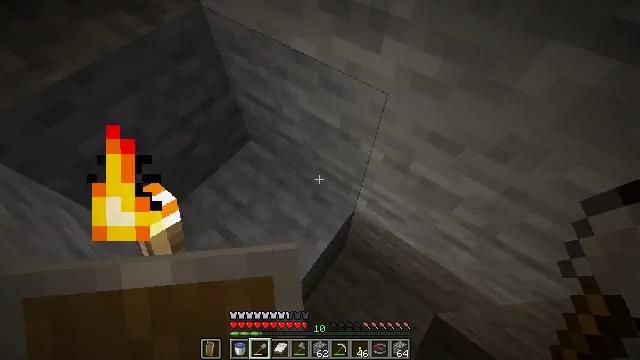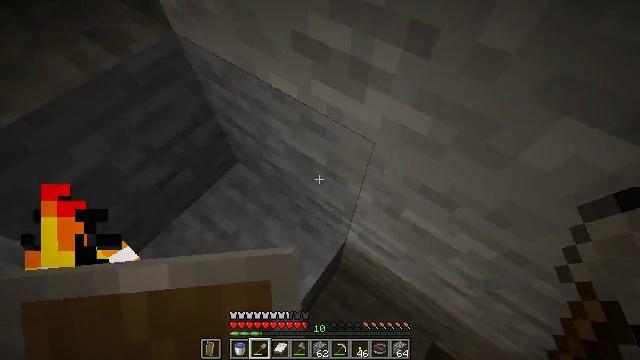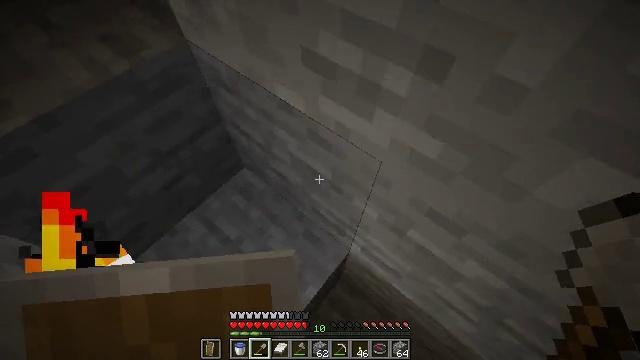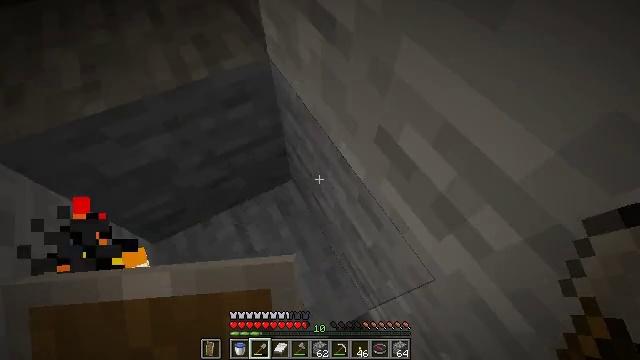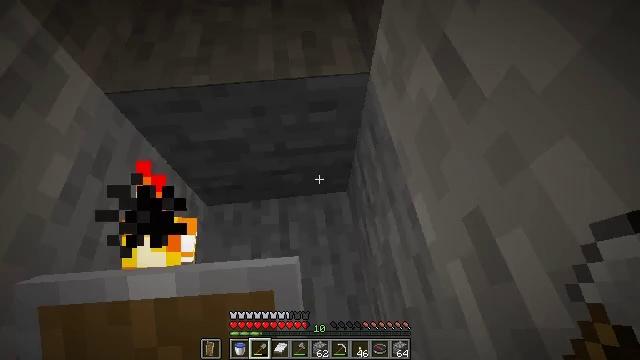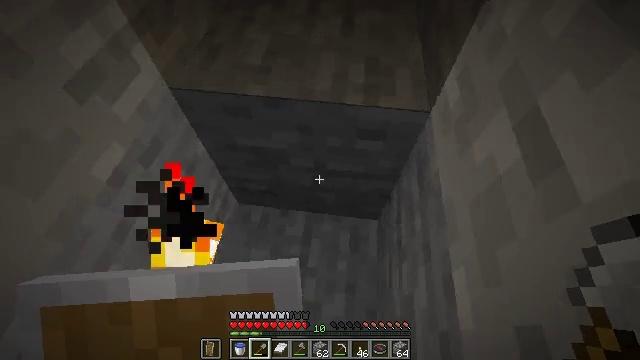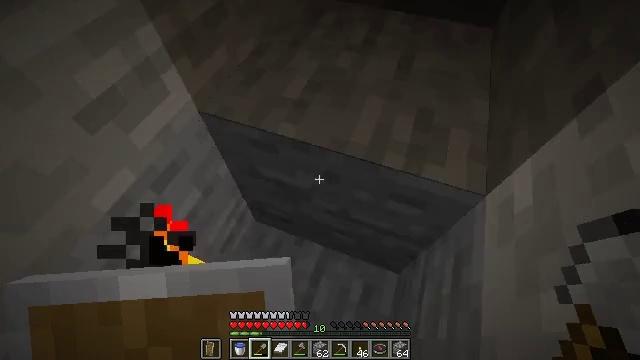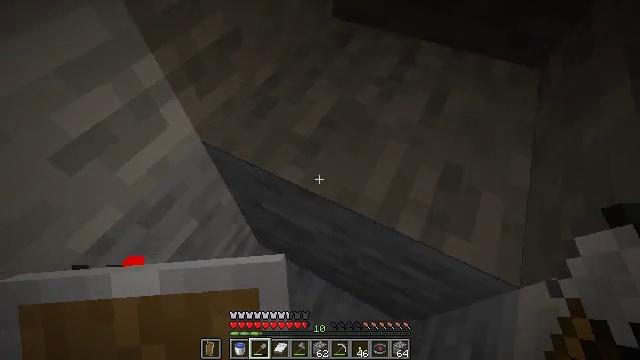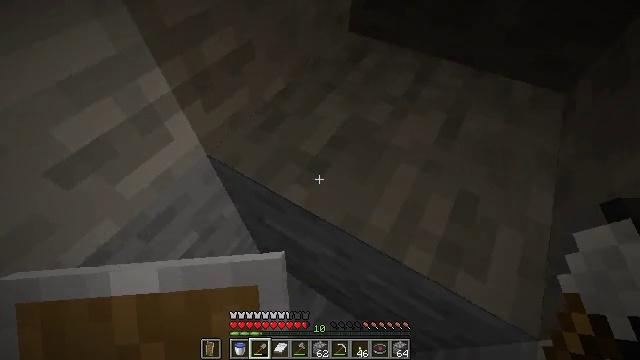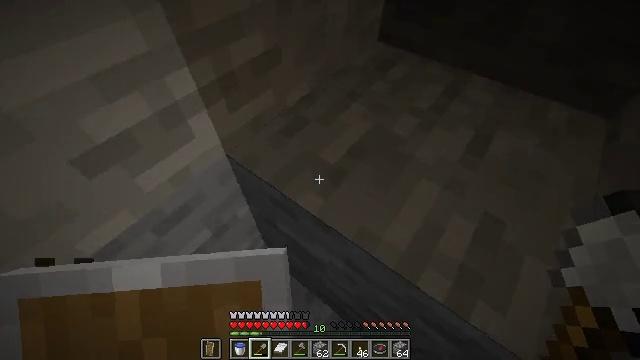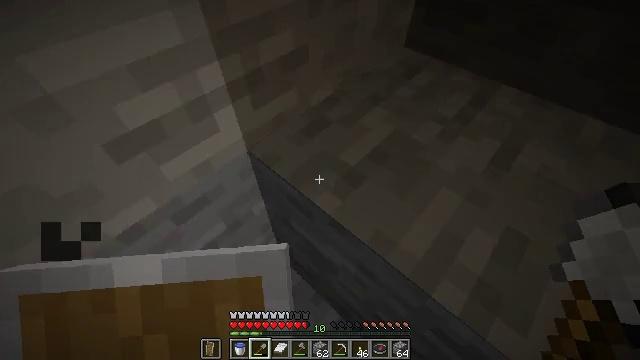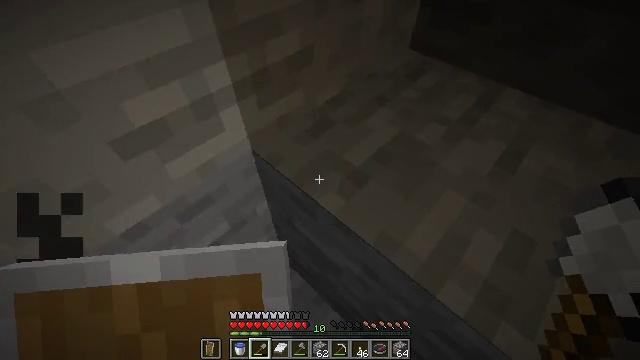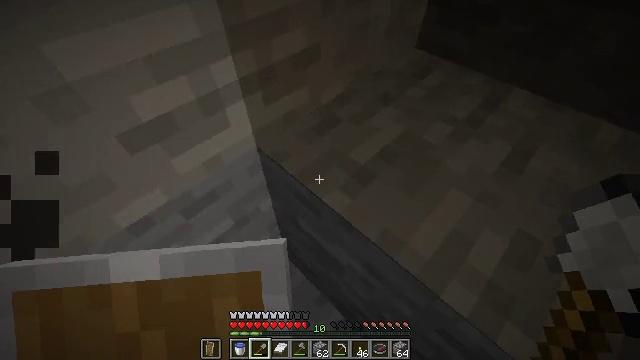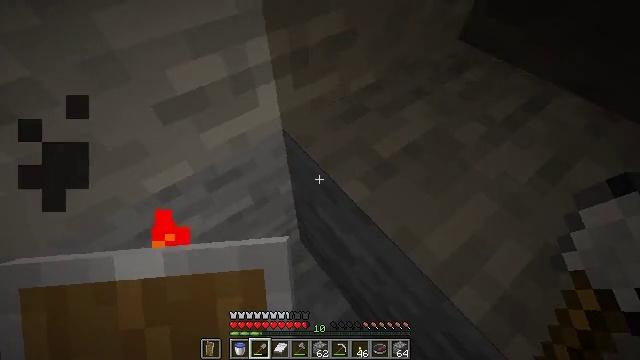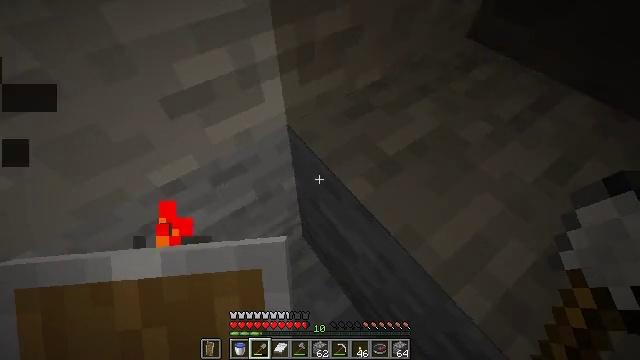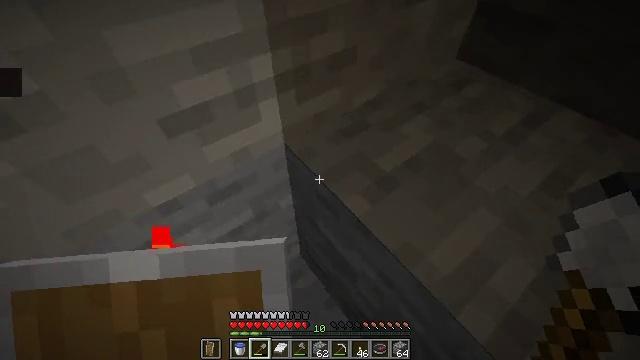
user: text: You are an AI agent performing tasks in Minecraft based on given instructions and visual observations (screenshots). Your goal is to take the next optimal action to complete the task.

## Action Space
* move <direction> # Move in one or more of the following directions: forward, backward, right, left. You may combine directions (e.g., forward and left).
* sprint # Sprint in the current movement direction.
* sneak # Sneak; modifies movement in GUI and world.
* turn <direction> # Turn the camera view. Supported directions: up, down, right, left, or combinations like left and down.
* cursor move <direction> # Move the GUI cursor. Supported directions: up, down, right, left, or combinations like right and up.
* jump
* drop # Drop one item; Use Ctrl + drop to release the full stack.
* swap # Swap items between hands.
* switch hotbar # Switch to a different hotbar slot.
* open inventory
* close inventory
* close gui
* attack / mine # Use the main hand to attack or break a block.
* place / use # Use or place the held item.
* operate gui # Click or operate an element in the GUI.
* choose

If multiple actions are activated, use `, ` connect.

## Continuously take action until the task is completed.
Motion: motion action
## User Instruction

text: Take down the wall torch for reuse.
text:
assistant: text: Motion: no_op
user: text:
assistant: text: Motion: move forward, turn left
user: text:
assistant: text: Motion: move forward, turn left
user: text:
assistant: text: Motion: move forward, turn left
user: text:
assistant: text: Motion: move forward, turn left and up
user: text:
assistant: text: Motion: move forward, turn left
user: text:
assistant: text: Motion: turn left and up
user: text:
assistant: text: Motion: turn left and up
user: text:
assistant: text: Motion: turn left and up
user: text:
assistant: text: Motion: turn left
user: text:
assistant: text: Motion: no_op
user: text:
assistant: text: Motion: turn left
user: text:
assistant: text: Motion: turn left and down
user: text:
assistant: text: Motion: turn left
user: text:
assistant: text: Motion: turn right and up
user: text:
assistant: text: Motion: turn left and up
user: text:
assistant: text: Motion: turn left and down
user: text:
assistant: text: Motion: turn left and down
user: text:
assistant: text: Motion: turn left and down
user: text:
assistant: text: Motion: turn left and down
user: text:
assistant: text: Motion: no_op
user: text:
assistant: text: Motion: turn right
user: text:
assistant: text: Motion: no_op
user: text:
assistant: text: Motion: turn down
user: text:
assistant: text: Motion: turn down
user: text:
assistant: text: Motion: no_op
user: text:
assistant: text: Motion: no_op
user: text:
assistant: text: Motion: attack / mine
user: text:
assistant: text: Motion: attack / mine
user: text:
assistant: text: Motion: attack / mine